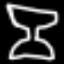
Label: hourglass